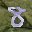
Label: 8